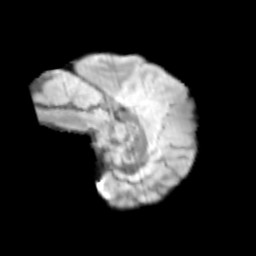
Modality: T2w
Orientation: sagittal
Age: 10
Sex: male
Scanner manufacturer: siemens
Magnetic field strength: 3 T
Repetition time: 3.8 s
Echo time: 0.07 s